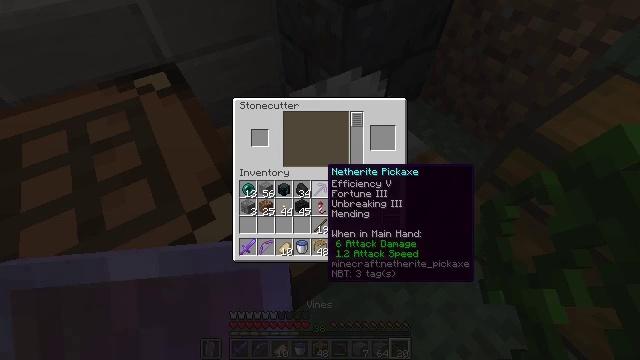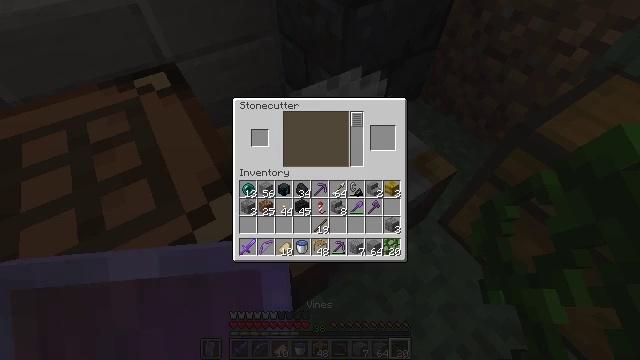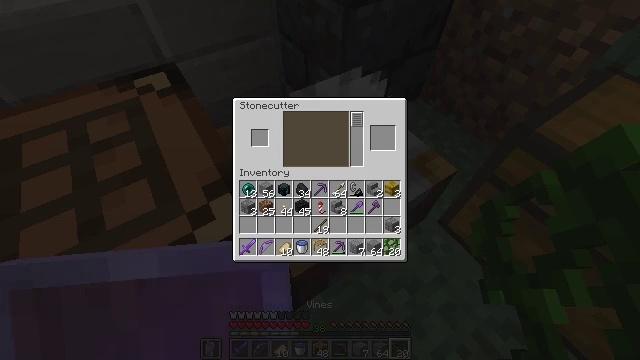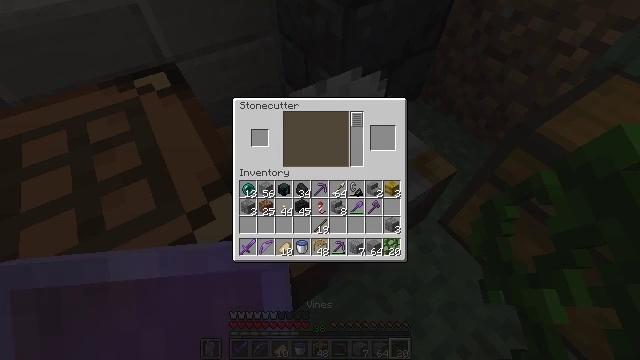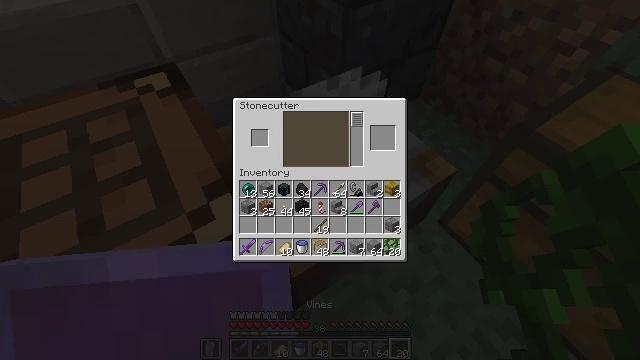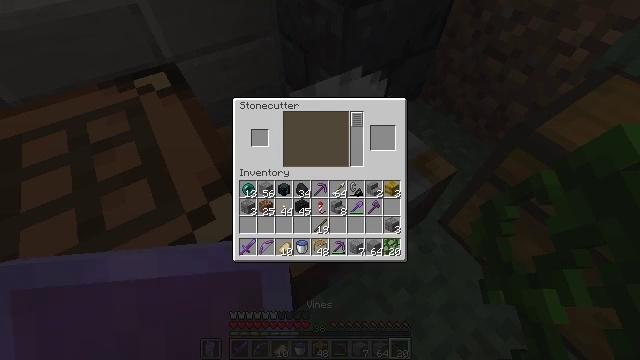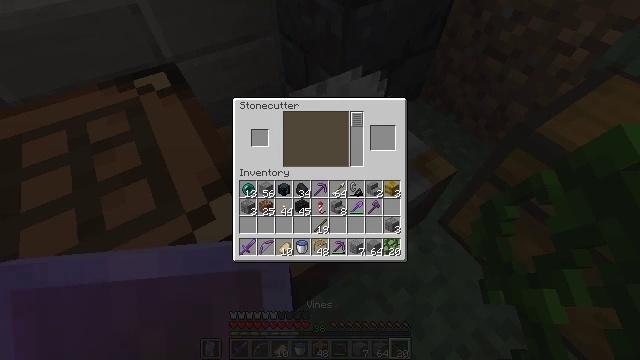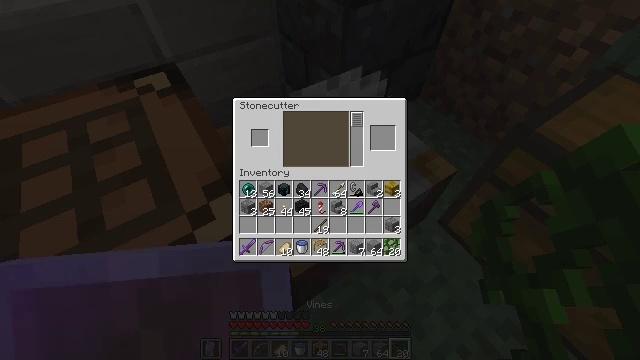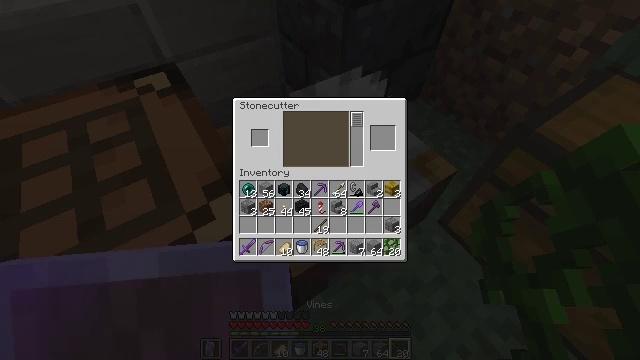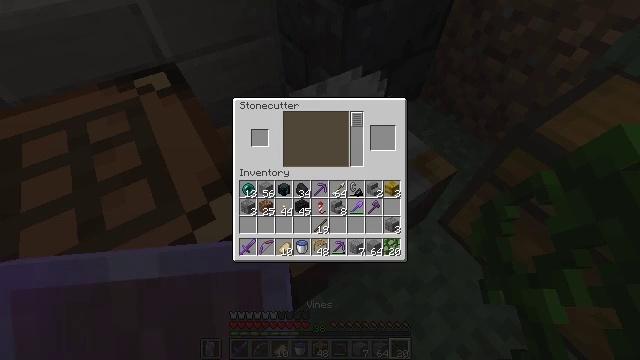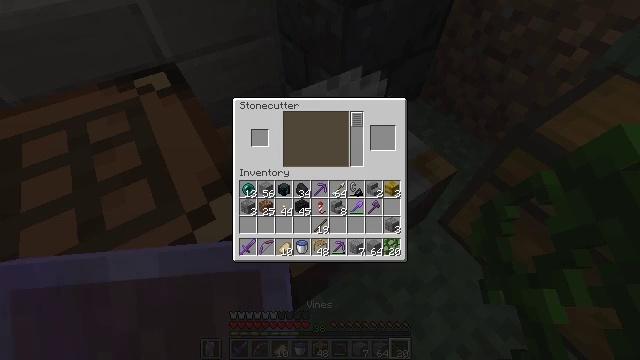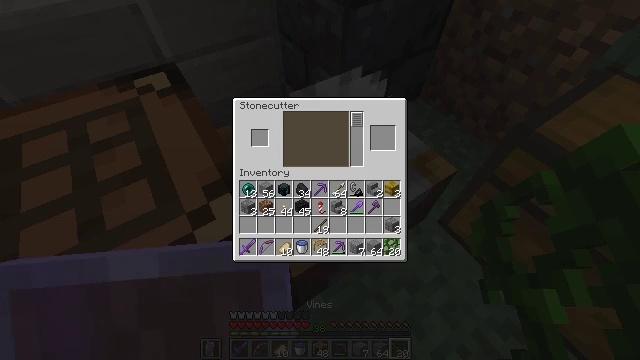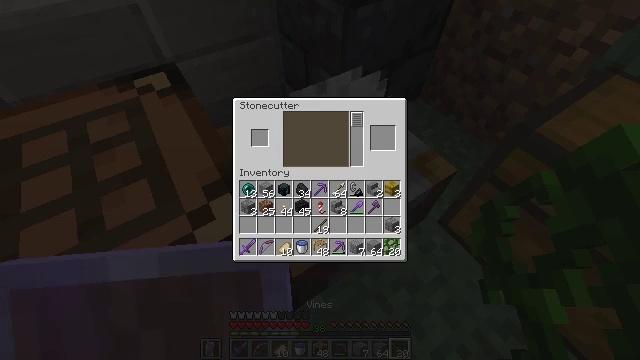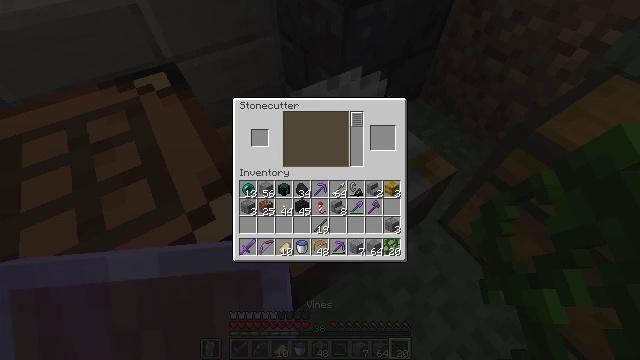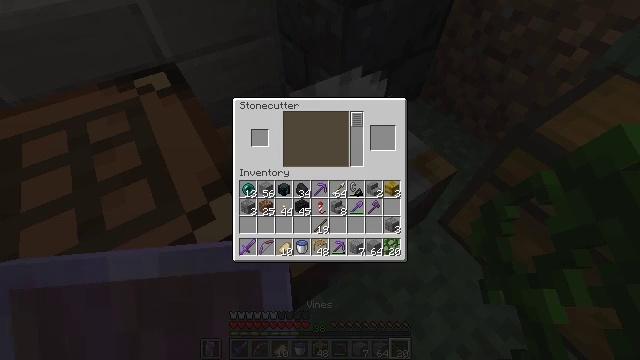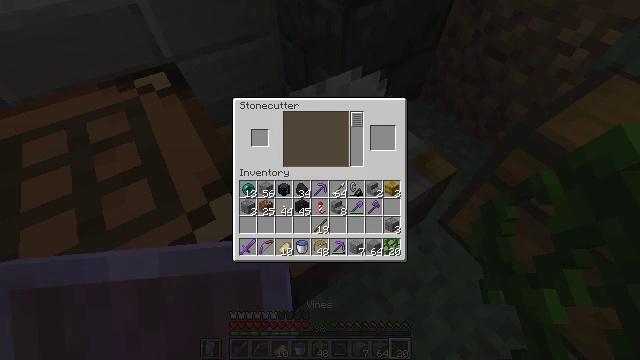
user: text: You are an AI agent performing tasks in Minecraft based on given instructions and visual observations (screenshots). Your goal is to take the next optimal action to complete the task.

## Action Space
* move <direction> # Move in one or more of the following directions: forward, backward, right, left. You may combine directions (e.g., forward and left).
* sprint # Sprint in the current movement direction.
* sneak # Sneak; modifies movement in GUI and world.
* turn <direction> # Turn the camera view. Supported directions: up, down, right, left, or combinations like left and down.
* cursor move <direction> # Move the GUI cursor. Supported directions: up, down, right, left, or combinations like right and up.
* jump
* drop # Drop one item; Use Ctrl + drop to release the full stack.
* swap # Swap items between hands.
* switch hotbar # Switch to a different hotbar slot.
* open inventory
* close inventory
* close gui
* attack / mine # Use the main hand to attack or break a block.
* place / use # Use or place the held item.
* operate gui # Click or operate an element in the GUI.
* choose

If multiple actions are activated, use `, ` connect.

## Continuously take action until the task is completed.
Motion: motion action
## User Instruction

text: craft item mossy stone bricks
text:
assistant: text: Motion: turn up
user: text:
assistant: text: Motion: no_op
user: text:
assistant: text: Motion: turn right
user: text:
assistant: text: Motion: no_op
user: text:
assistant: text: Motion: no_op
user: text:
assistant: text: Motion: no_op
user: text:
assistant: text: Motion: no_op
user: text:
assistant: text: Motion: no_op
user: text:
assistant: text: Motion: no_op
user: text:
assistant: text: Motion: no_op
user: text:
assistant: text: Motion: no_op
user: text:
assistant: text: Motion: no_op
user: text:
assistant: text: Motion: turn up
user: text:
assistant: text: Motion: no_op
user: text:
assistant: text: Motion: no_op
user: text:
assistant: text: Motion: no_op
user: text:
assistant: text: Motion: no_op
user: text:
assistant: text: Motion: no_op
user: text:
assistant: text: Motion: no_op
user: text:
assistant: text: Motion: no_op
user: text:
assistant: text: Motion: no_op
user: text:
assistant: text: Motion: no_op
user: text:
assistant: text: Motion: no_op
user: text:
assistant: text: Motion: no_op
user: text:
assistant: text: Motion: no_op
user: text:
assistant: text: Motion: no_op
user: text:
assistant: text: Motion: no_op
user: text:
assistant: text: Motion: no_op
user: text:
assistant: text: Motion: no_op
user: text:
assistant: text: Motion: no_op